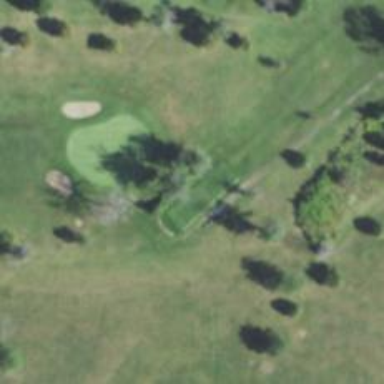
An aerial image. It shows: Golf tee.